Question: According the the API docs, all peek cards will only be "a single line tall" when PEEK_MODE_SHORT is set. So this means every peek card will occupy a constant of screen real estate for a particular device.
I plan to leverage this on my watch face by placing the most important info in the area that's guaranteed not to be covered by a card (and the non-critial info in the space which could be covered by a card).
The problem is I don't know how to determine how much space the peek cards take until <URL>, which is too late, because I want the rest of the layout to take into consideration where the peek cards will go.
TL;DR - Any ideas on how to get the peek card positions before onPeekCardPosition() is called?
EDIT:
The reason I need the peek card height is because I'm looking to ensure that something will be covered when the peek card is displayed. Like #1 below:

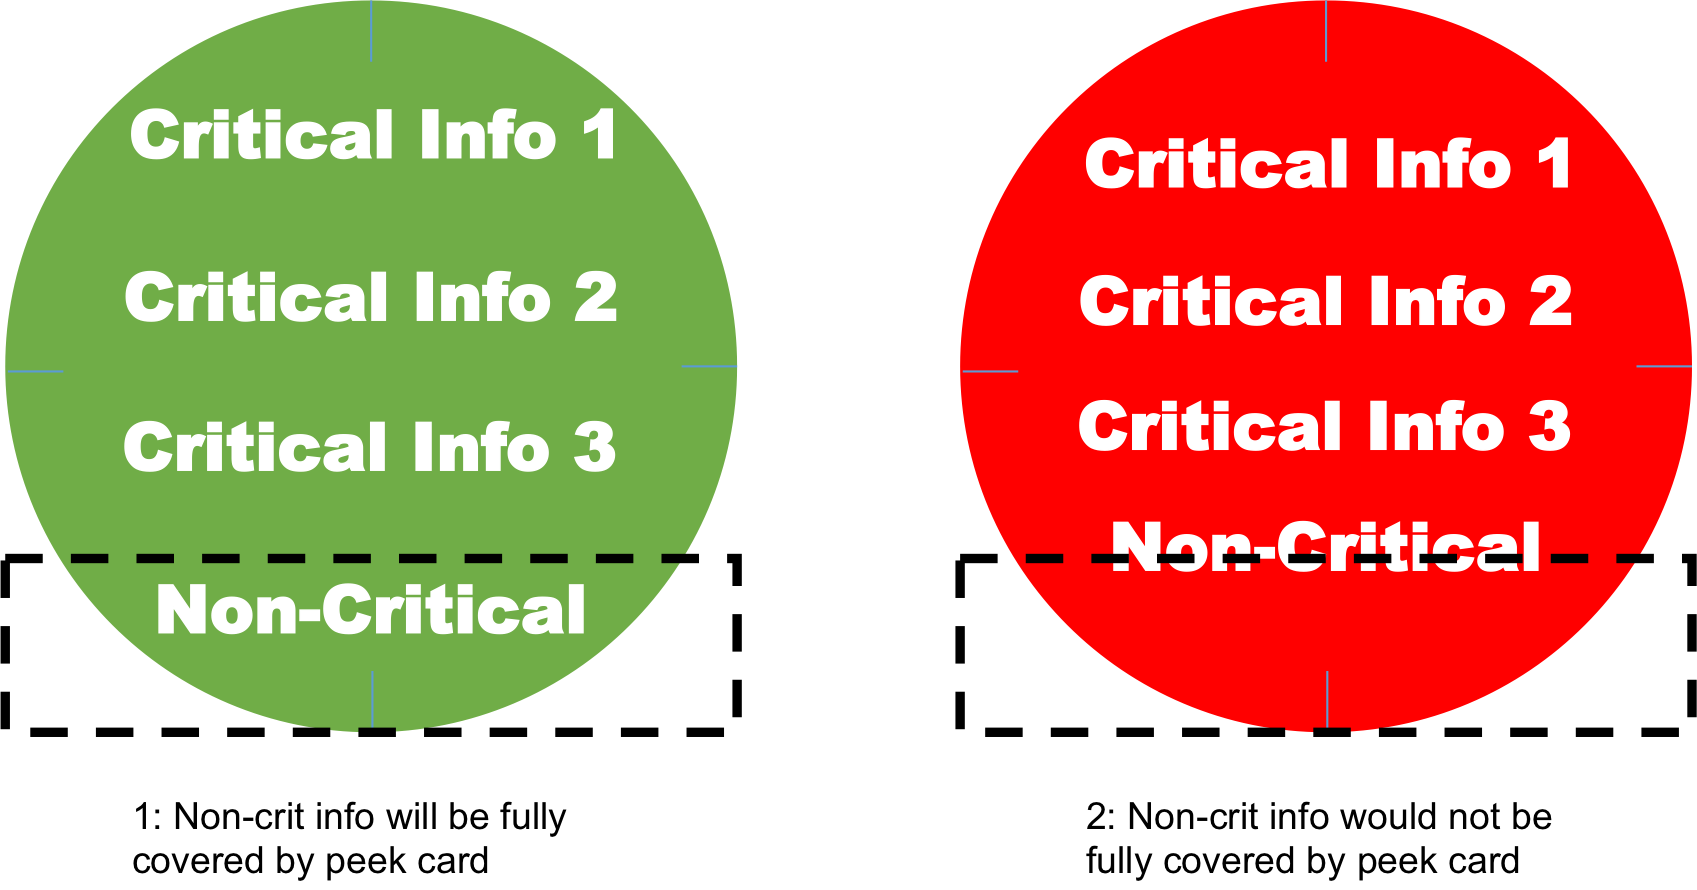
Answer: No, we didn't provide any API to determine the height of the peek card. You should use 'onPeekCardPositionUpdate()' and make your watch face adjust, when it receives the notification.
I understand that you would like to always put your content above the peek card and be done with it. However, this is not a good idea - you will be wasting real estate available to you on the screen. The user might decide to disable the peeking (there are options available for this) after which you will be left with empty space at the bottom of the screen. Or the user might not have cards in the stream, in which case again, you will be left with empty space at the bottom.
This callback is provided for a reason, so you can dynamically adjust your watch face both when a card is peeking and when it's not and allow users to have best experience in either case.
EDIT:
In your specific case, I would recommend doing this: in your drawing code check the current bounds of the peek card (<URL>, this means there is no peek card and you can draw the optional piece of content. If the bounds are different, don't draw it. It should be as easy as that. You also want to trigger redraw when the callback about the card bounds comes.